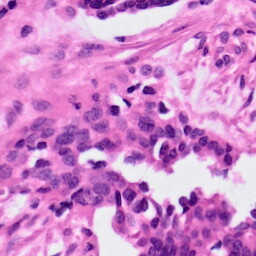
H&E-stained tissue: Ovarian